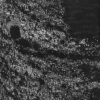
Atmospheric dust classification: not_dusty